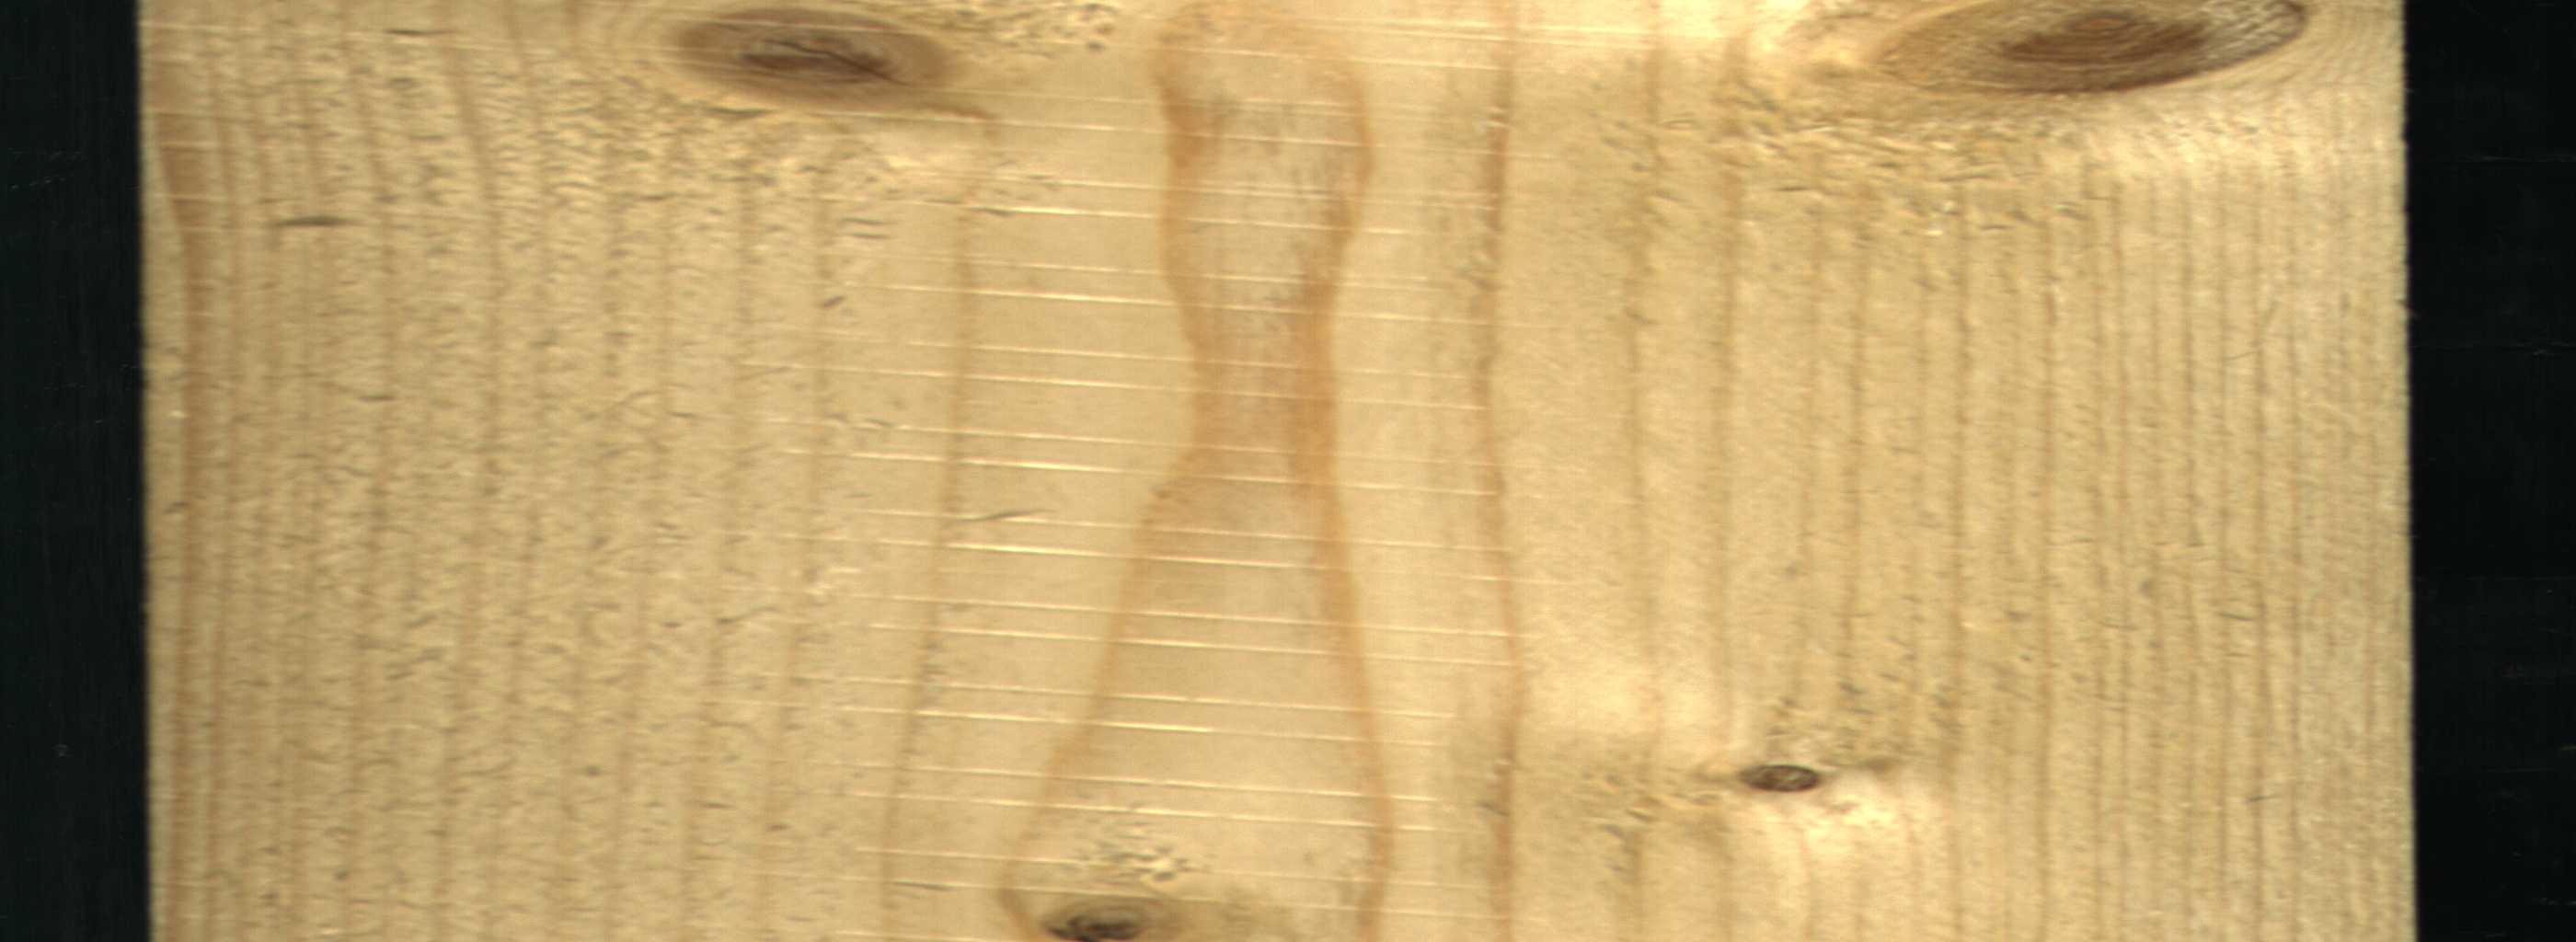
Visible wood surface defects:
Live_Knot
Live_Knot
Live_Knot
Live_Knot